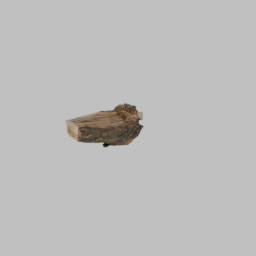
Label: nature